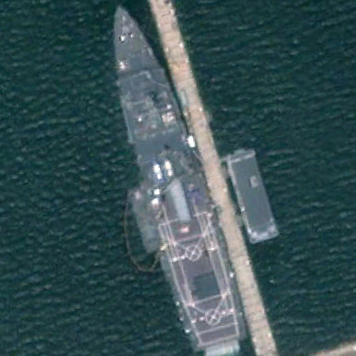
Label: combat